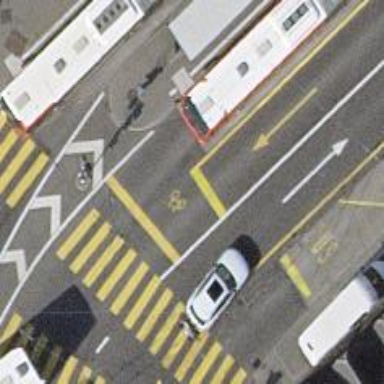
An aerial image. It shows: Asphalt road with trolley wires for trolleybuses.